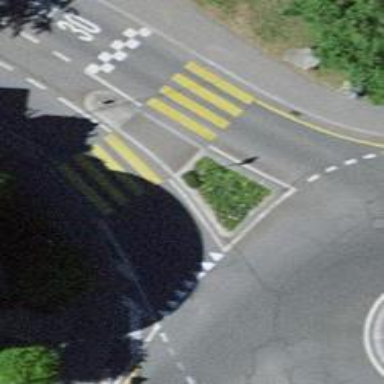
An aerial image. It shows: Footway that serves as traffic island.